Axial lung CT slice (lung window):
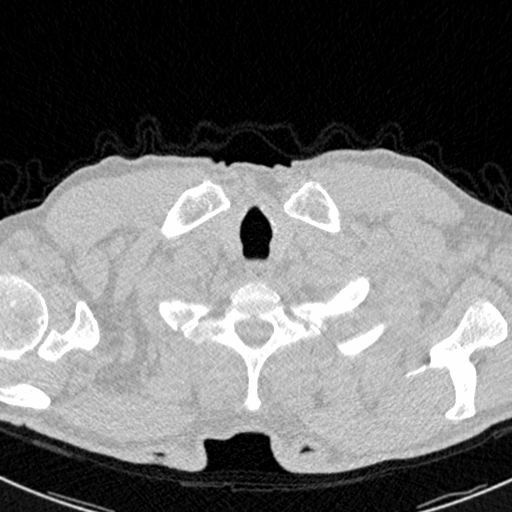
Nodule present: no